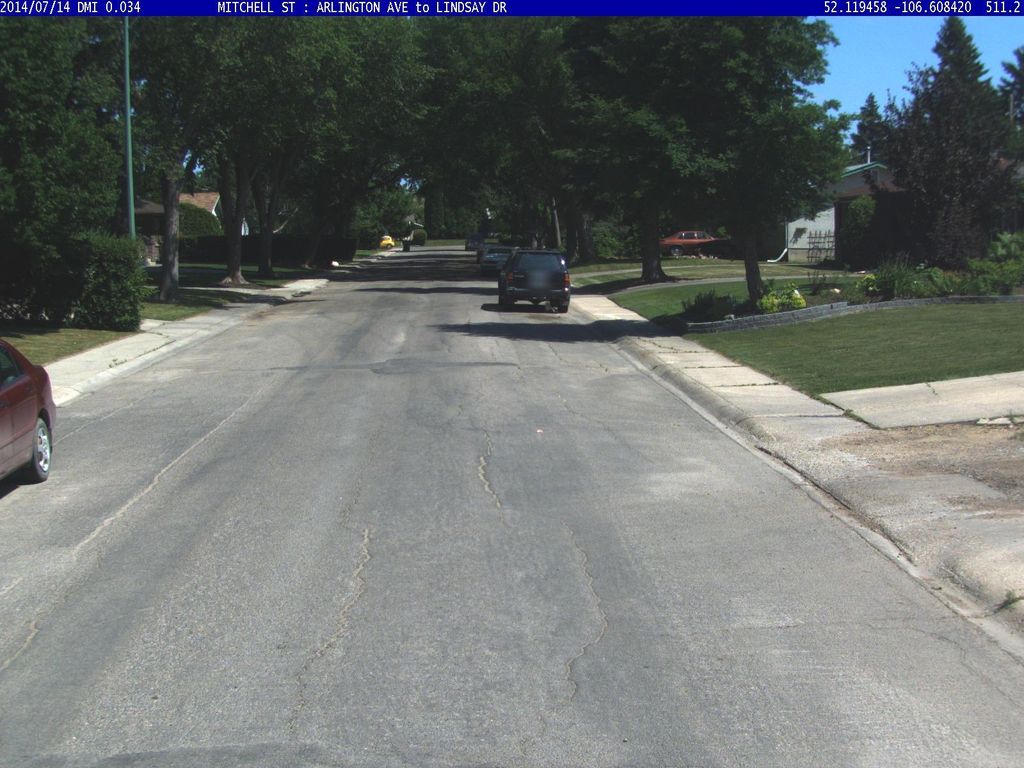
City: saskatoon